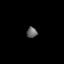
Tissue: lung
Cell type: Epithelial cells
Senescence score: 0.2192
Nuclear area (px): 109
Mean DAPI intensity: 103.706